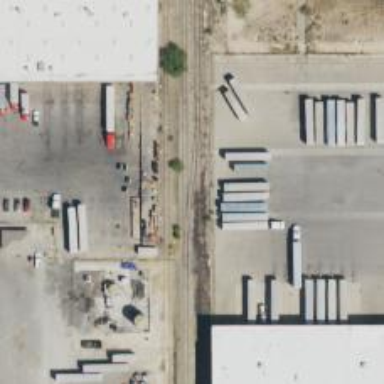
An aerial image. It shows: Rail spur service.